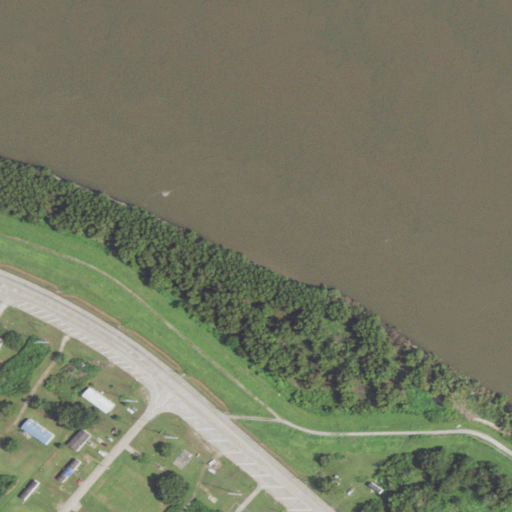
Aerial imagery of cape in Louisiana named Point Michel containing open water, herbaceous wetlands, low intensity development, medium intensity development, open development, grassland, high intensity development, pasture, and barren land